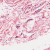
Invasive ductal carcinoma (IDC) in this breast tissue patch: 0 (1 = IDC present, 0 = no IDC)